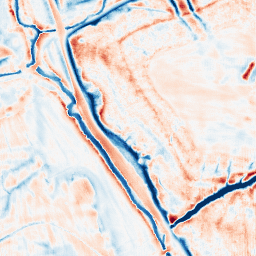
Category: edge_preserving
Decomposition family: bilateral
Decomposition parameters: d: 21
sigma_color: 25
sigma_space: 25
Upsampling method: fft_zeropad
Upsampling parameters: scale: 4
Upsampling scale: 4